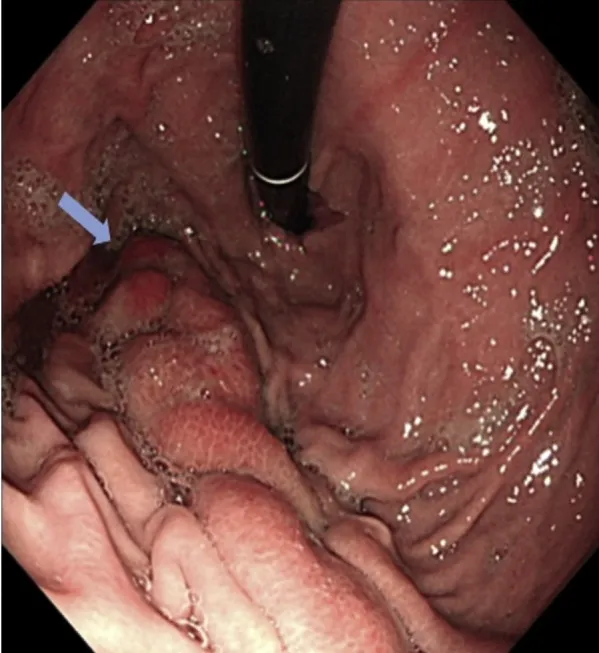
Endoscopic picture of the stomach showing edematous folds with query fistula opening in the funds area.
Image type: endoscopy (gi_endoscopy)